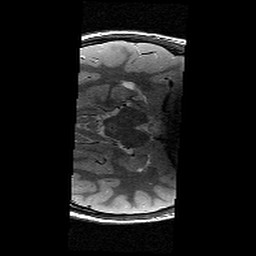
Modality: T2w
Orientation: axial
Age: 13
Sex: male
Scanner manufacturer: siemens
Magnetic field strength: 3 T
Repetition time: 8.46 s
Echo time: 0.067 s